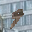
Label: 9